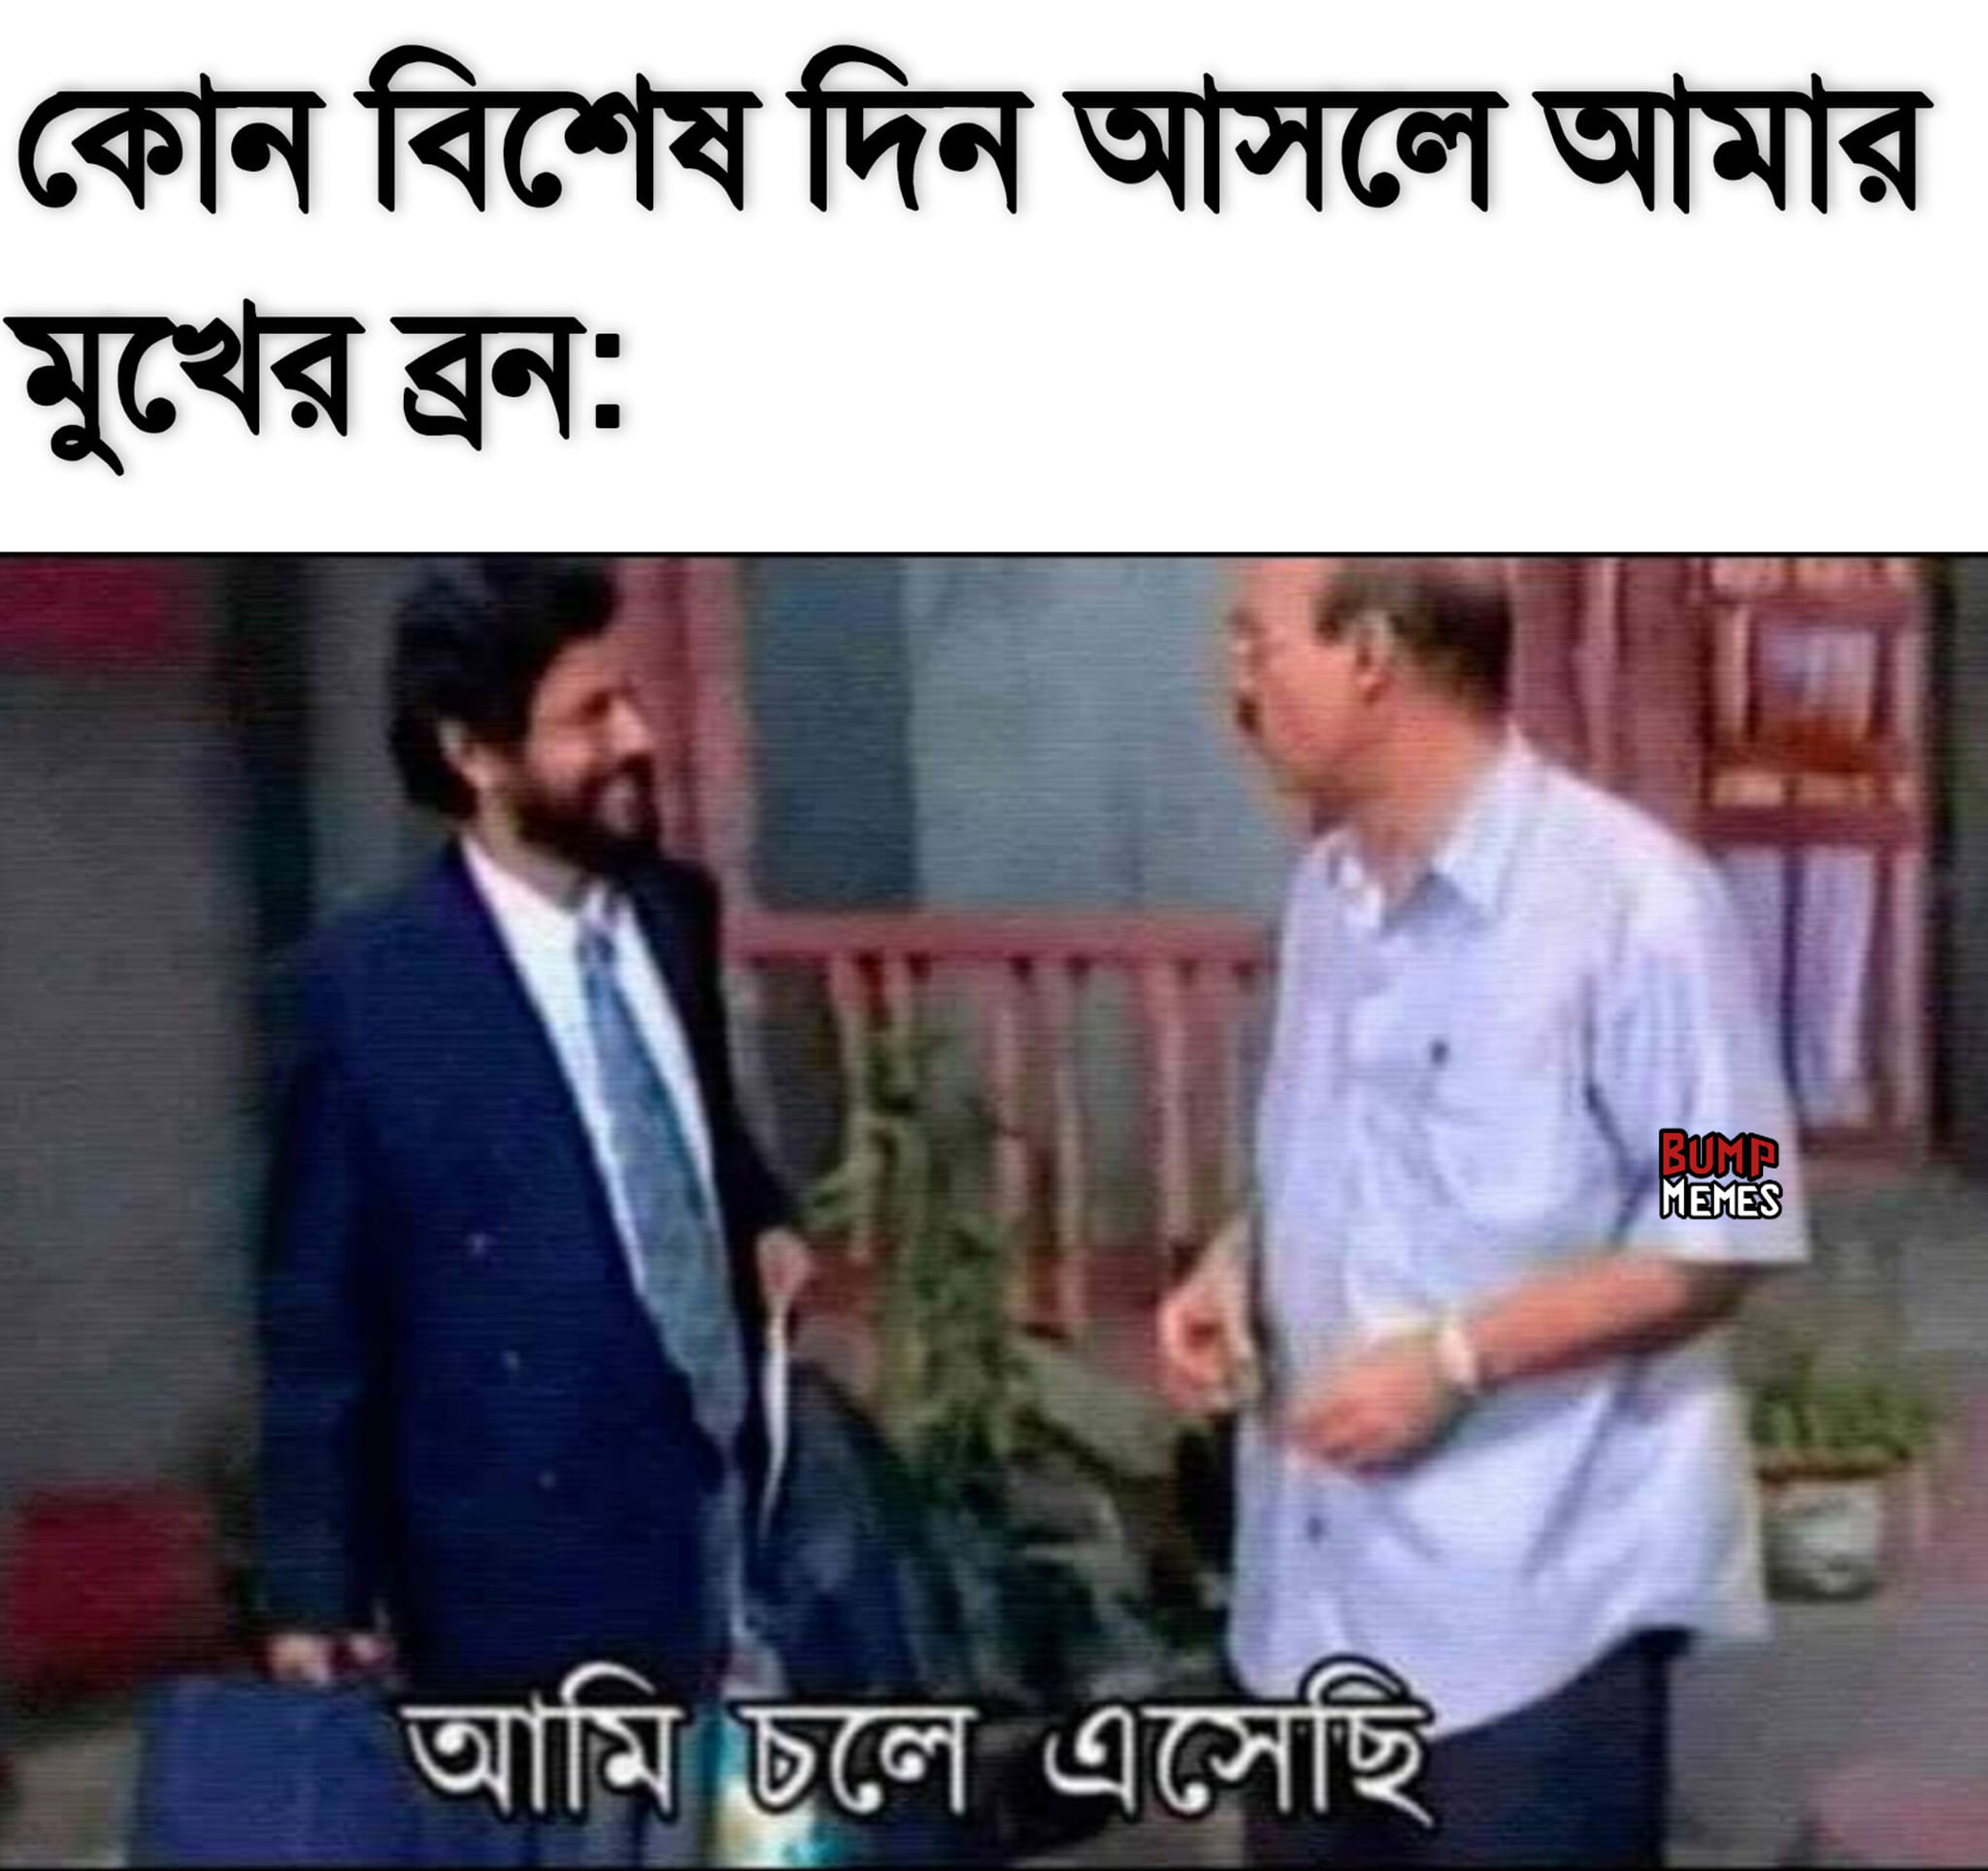
Text: কোন বিশেষ দিন আসলে আমার মুখের ব্রন আমি চলে এসেছি
Label: Non Hate